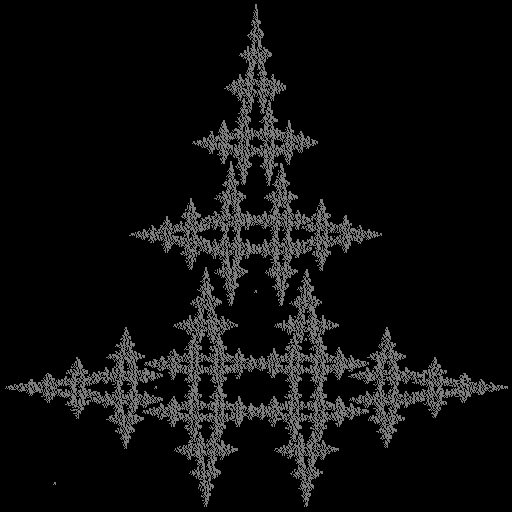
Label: crystal